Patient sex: F
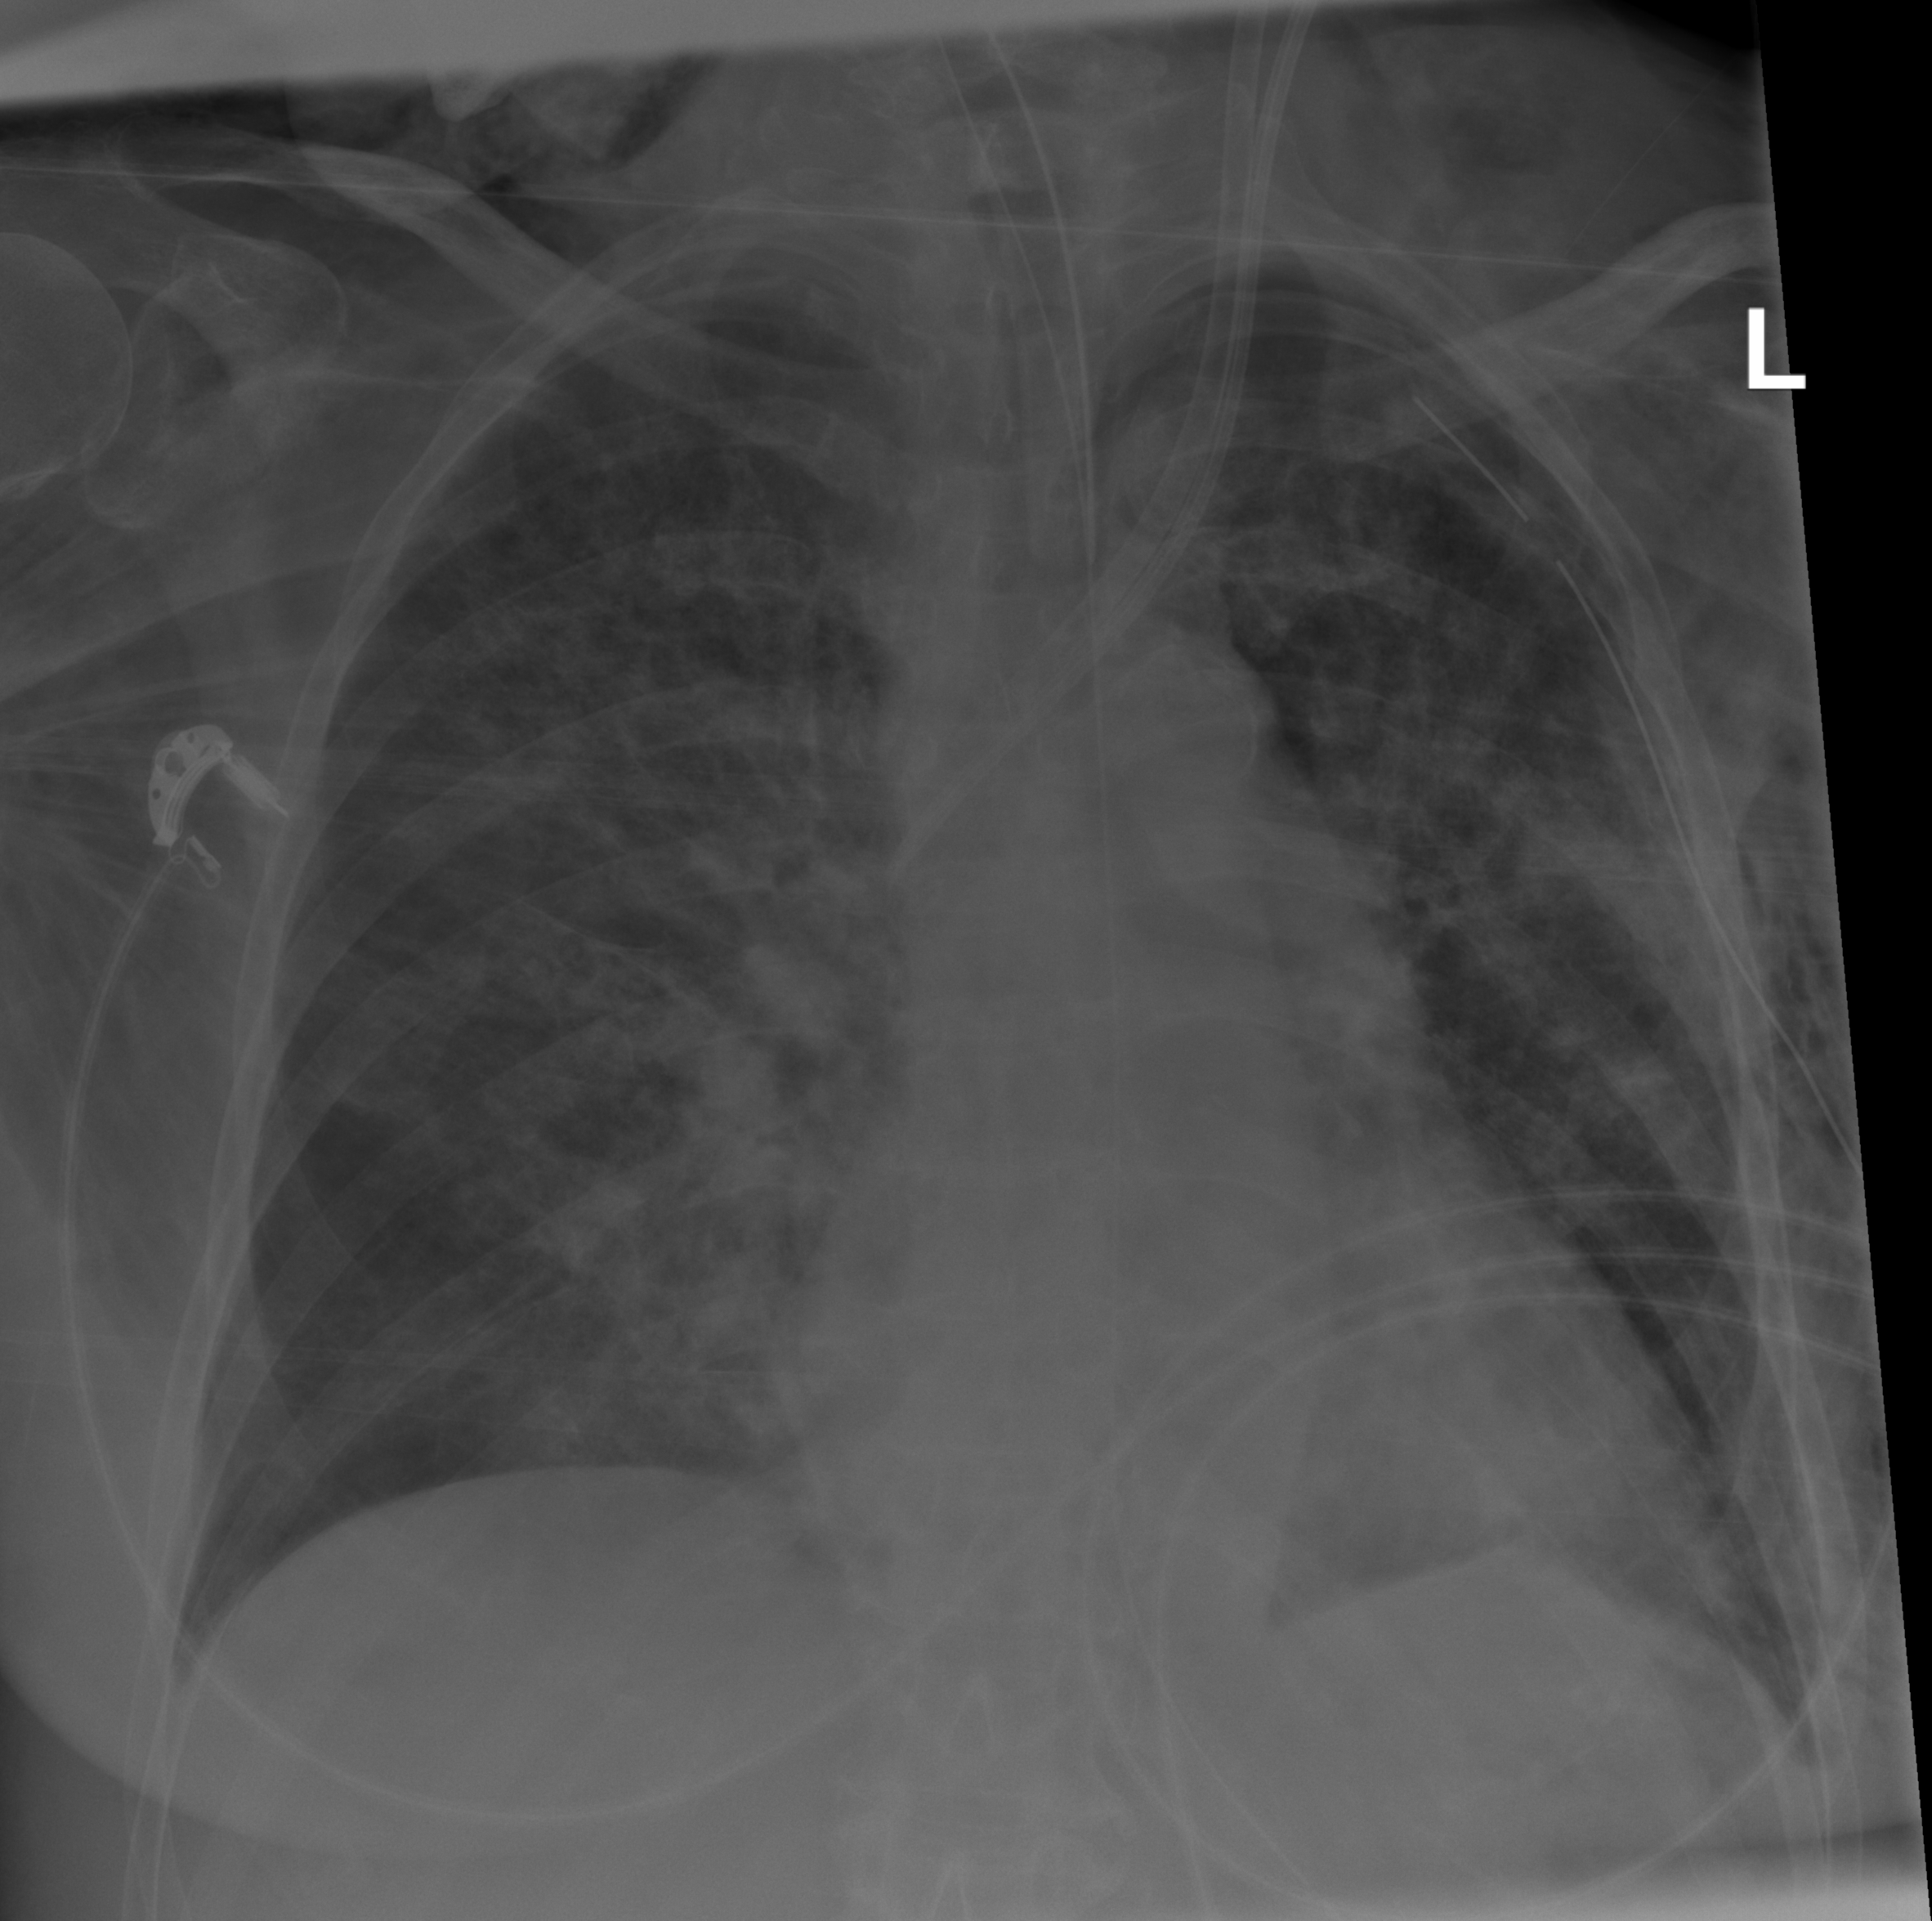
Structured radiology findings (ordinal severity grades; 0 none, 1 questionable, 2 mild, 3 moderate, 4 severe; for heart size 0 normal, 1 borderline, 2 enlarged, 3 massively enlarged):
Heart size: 0
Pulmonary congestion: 0
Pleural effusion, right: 2
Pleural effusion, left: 2
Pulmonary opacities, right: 3
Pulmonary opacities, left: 3
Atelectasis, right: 0
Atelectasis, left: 2